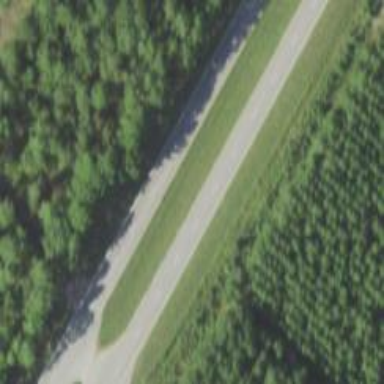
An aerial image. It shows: Asphalt trunk highway.